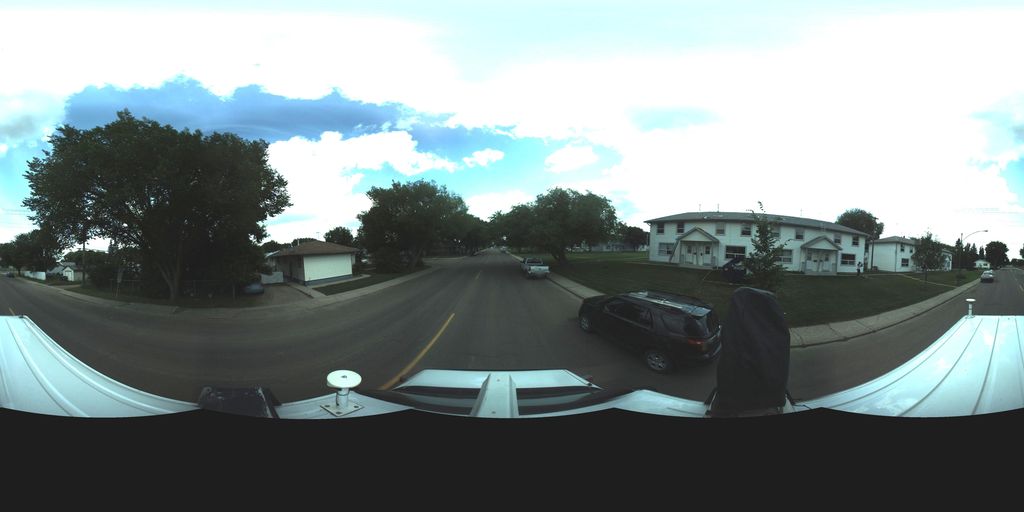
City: saskatoon